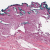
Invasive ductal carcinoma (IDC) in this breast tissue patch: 0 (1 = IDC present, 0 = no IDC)